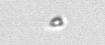
Label: nanoplankton_mix